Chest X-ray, PA view. Patient: 48 years old, sex M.
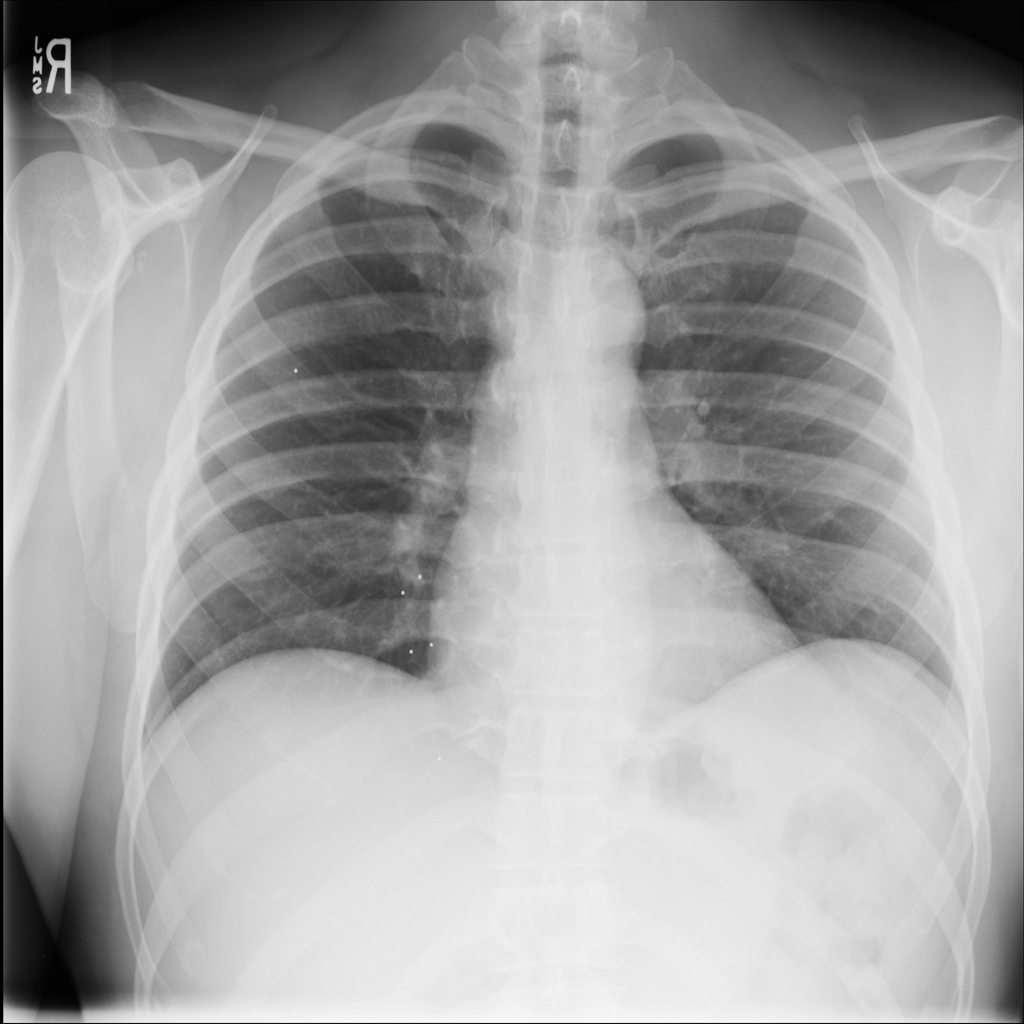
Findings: No Finding